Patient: sex M, age 43
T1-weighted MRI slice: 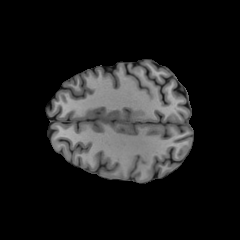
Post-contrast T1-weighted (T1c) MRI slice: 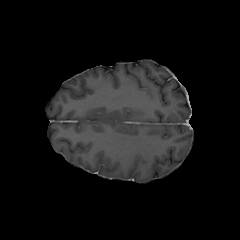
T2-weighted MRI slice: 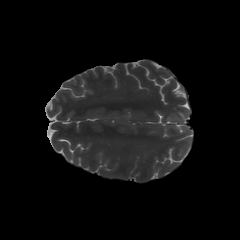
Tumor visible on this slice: no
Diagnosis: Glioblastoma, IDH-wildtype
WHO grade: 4